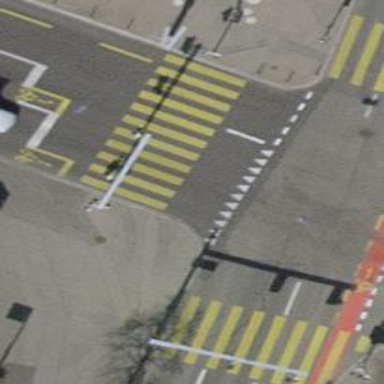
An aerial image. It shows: Road with traffic signals and zebra crossing marked with zebra stripes.